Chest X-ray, PA view. Patient: 67 years old, sex M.
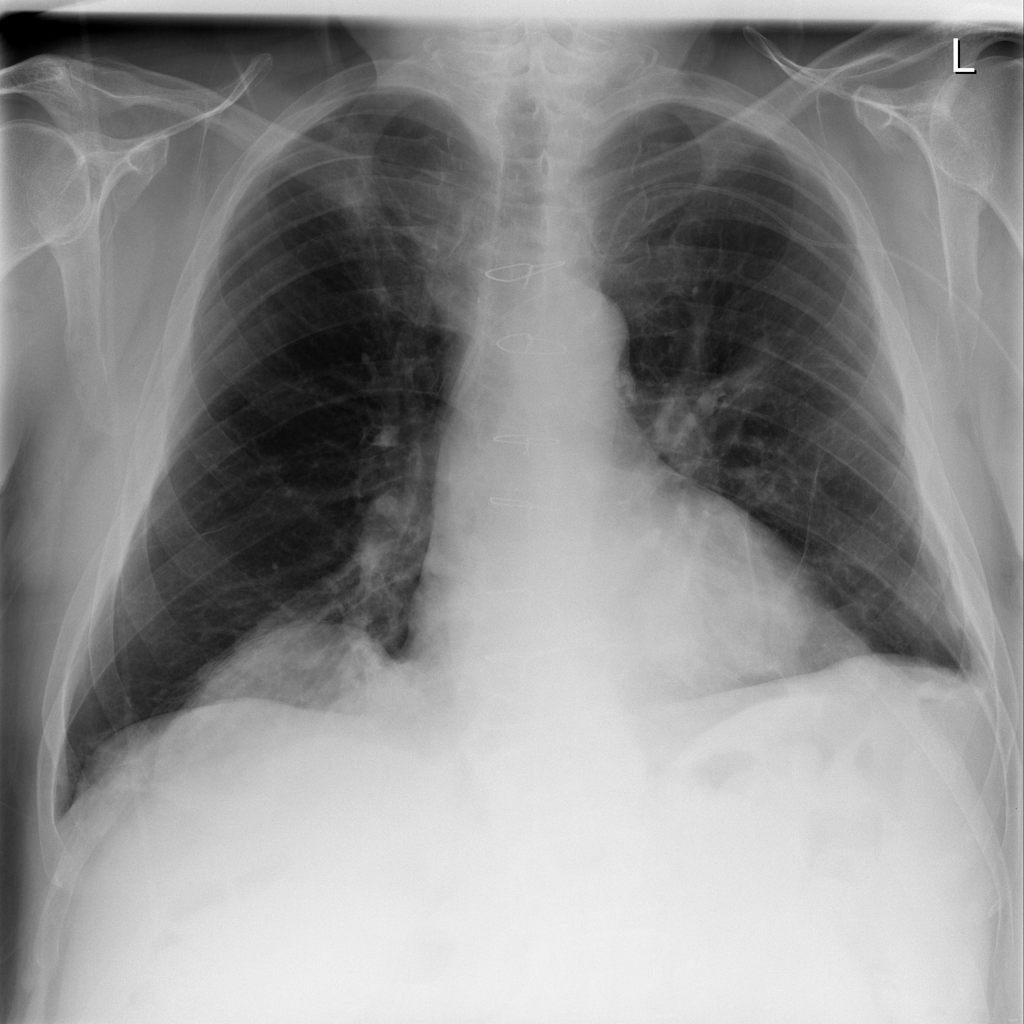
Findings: Atelectasis, Mass, Nodule